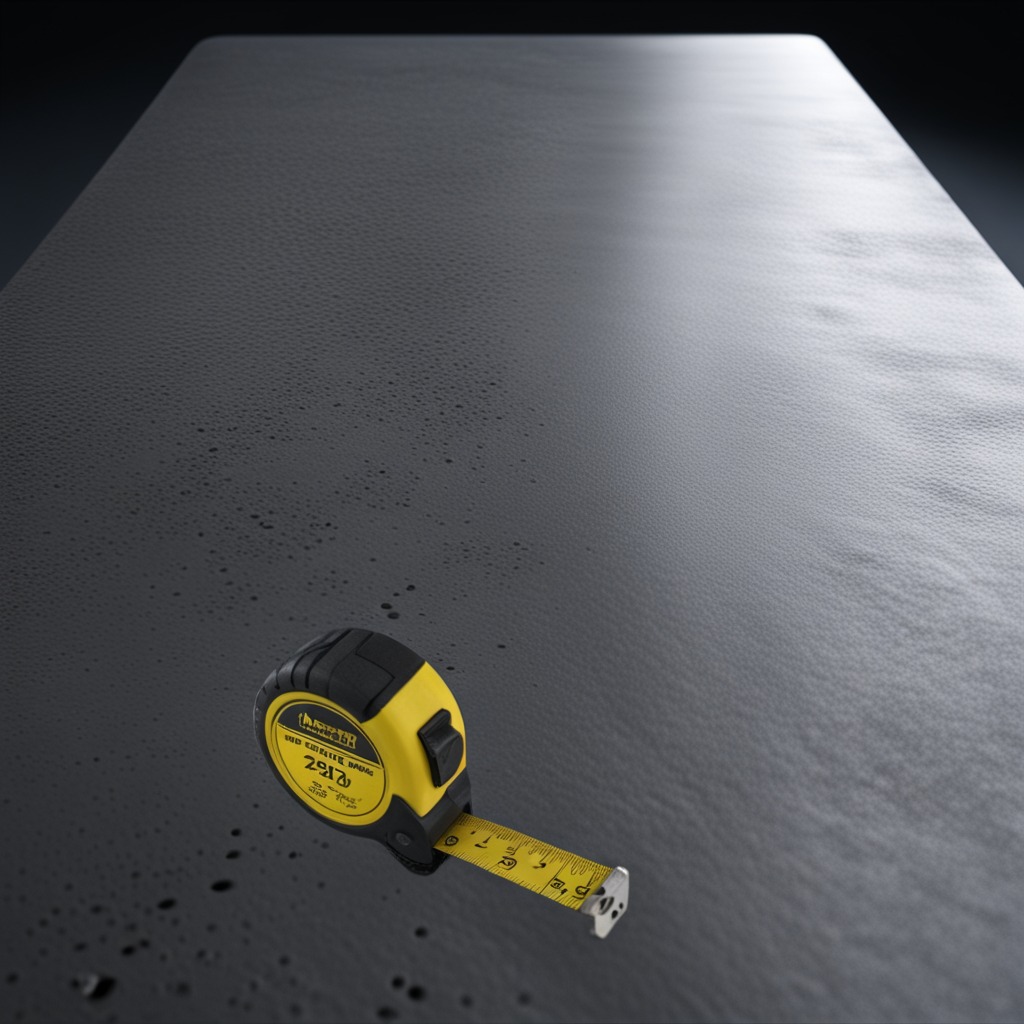
A measuring tape is lying on a clean granite table inside a workshop at night dim ambient light soft shadows worn but